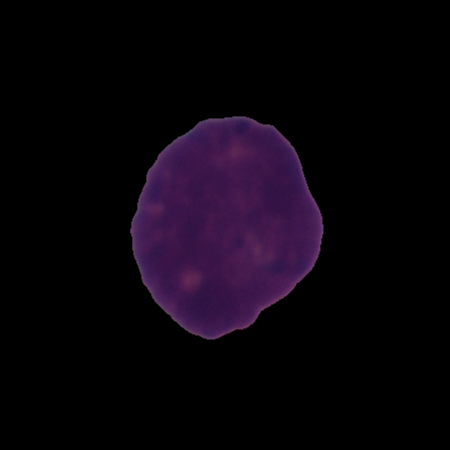
Label: cancer